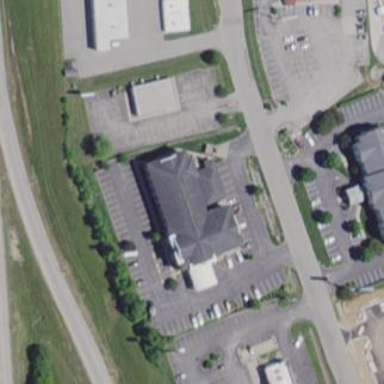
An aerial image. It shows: Hotel building.